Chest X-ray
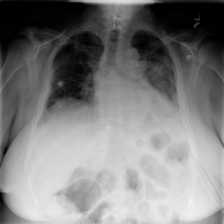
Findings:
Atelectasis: negative
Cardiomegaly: negative
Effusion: negative
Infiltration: negative
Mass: negative
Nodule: negative
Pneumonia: negative
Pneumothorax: negative
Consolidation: negative
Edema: negative
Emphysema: negative
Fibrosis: negative
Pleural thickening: negative
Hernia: negative